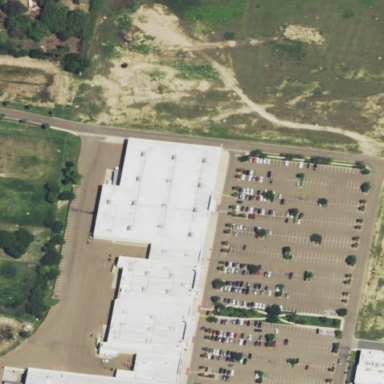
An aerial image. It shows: Department store building.